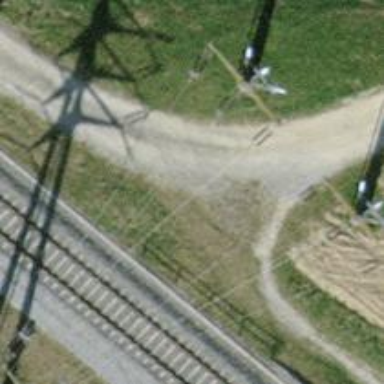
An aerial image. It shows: Compacted track road with grade3 tracktype.